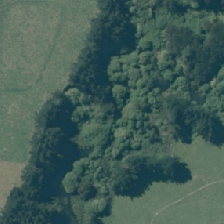
Land cover: deciduous_hardwood